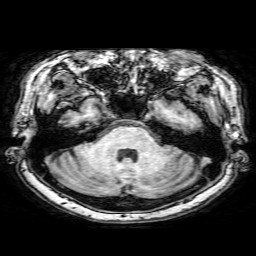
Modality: T1w
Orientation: coronal
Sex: female
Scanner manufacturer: philips
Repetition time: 0.008221 s
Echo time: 0.00382 s